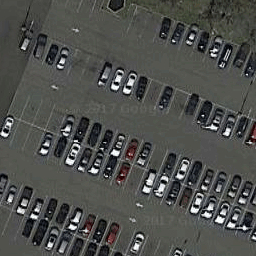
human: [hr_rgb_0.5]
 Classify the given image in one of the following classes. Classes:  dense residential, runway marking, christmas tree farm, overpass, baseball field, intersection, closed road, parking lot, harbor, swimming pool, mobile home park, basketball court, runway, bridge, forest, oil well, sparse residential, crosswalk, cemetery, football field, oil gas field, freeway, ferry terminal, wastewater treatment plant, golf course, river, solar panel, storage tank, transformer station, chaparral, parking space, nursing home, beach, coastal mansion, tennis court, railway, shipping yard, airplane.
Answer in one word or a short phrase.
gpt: parking lot